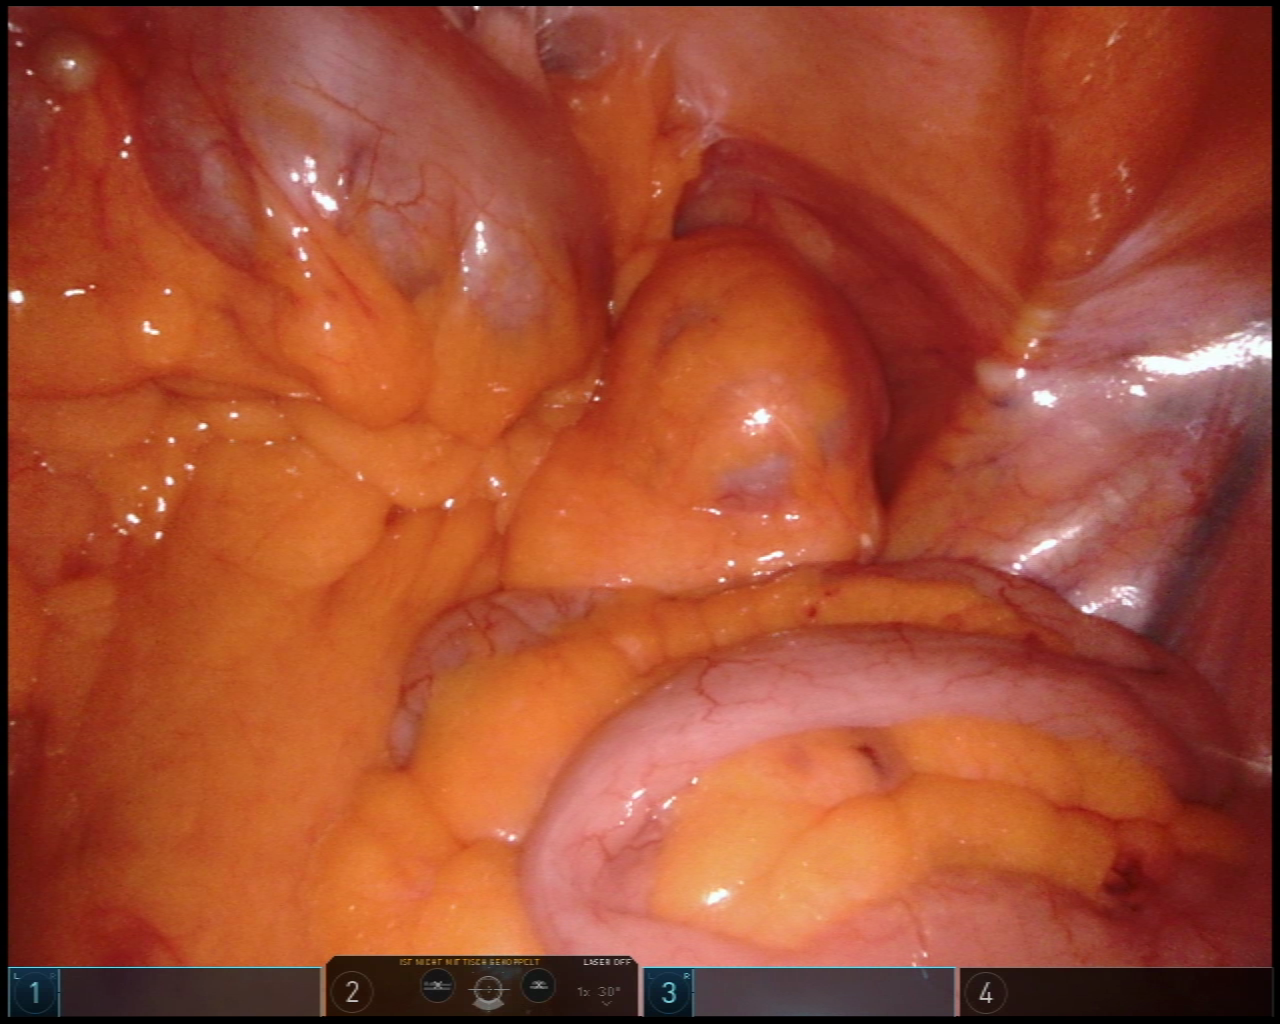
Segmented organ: abdominal_wall
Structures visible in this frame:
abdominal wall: yes
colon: yes
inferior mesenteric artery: no
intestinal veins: no
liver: no
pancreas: no
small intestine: yes
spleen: no
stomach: no
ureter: no
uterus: no
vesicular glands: no